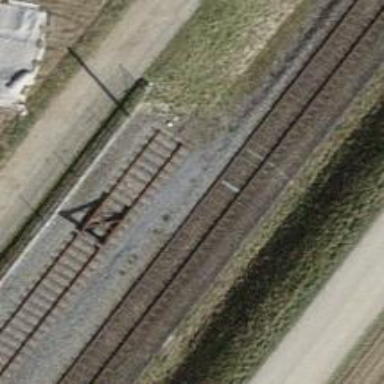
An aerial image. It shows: Railway buffer stop.